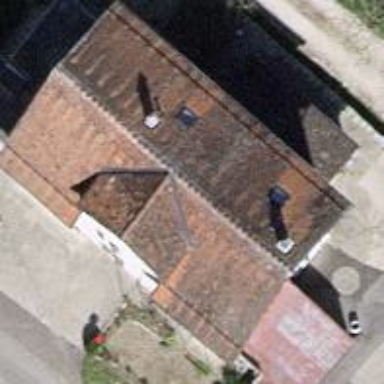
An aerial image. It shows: Simple house.